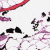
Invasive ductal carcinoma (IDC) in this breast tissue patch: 0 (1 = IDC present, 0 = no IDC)